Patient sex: M
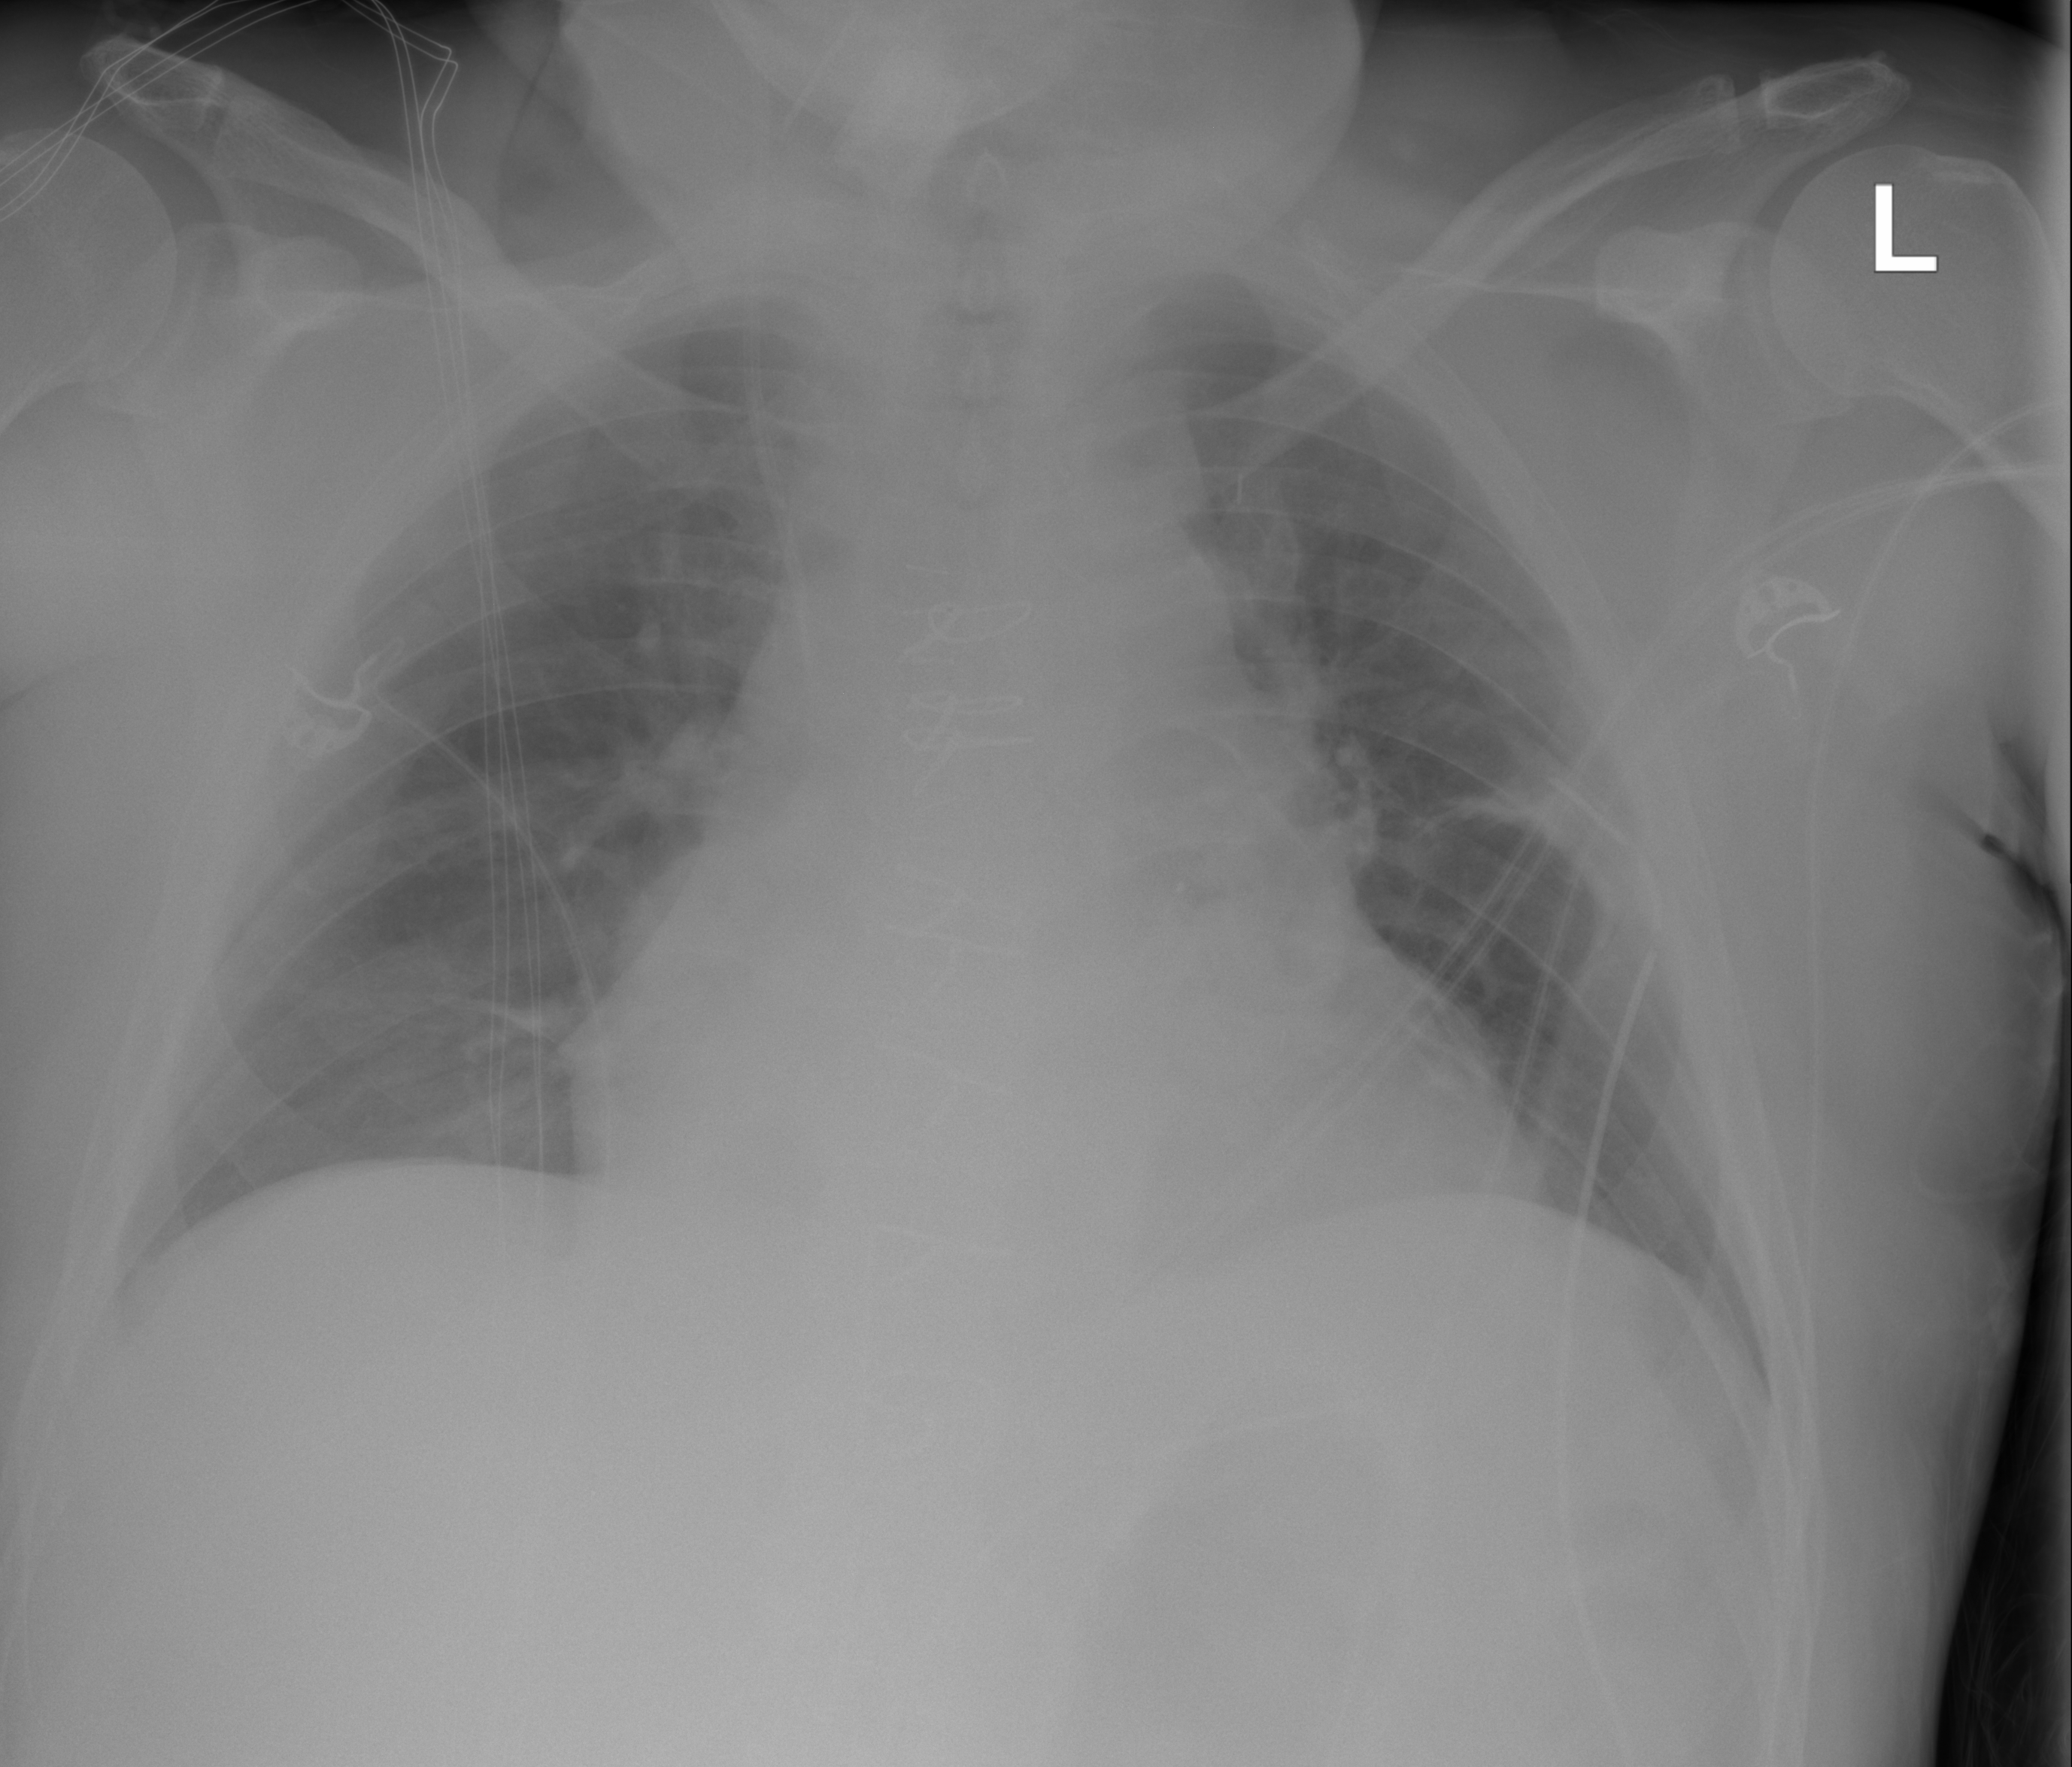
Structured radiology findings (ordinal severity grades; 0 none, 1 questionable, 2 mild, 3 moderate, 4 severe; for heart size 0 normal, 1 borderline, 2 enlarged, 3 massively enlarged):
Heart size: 0
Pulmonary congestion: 1
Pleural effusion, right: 0
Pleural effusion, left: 0
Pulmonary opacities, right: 0
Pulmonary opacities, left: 0
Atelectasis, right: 0
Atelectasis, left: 0